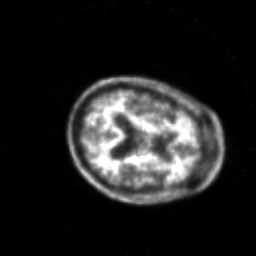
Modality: PET
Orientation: axial
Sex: male
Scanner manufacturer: siemens